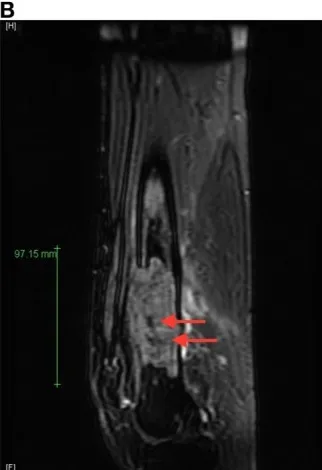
Sagittal T2 fat-saturated MRI image of the dominant distal femur lesion demonstrated intermediate T2 hyperintensity with areas of marked low signal intensity centrally (arrows), suggestive of areas of sclerosis not appreciated radiographically.
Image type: radiology (mri)